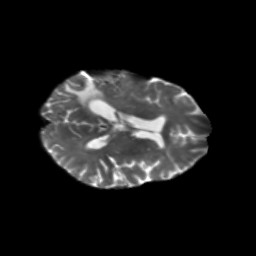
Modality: T2w
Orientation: axial
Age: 58
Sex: female
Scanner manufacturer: siemens
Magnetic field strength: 3 T
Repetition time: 5.47 s
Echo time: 0.0854 s